Question: I'm using in visual studio 2017 and I keep having a trouble about this one, can you guys please help me, I already clean then rebuild it, but it always keep showing, thanks in advance.
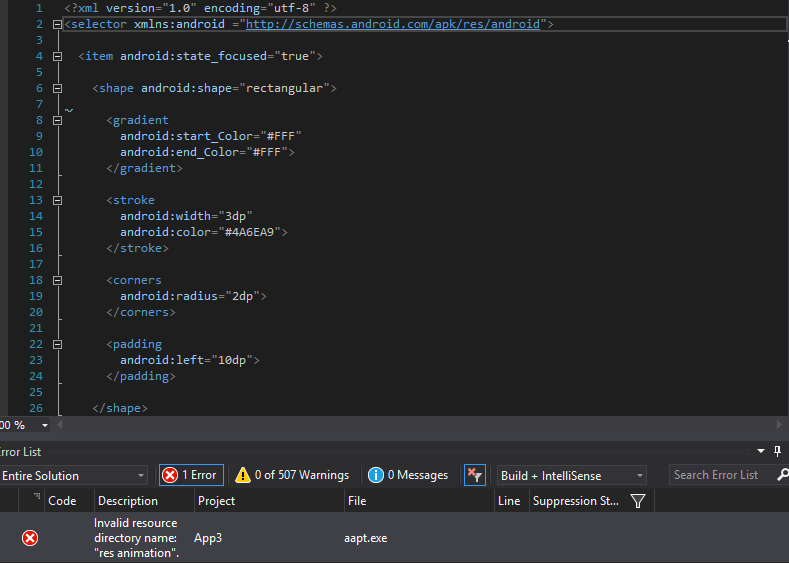
Answer: Rename the 'animation' folder inside your 'Resources' folder to 'anim' and rebuild.